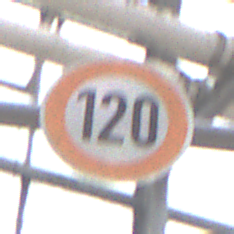
Verkehrszeichen: Geschwindigkeit120
Umgebung: Roofed, Special
Tageszeit: Midday
Wetter: Overcast
Licht: Natural
Jahreszeit: NotSpecified
Kontrast: LowContrast